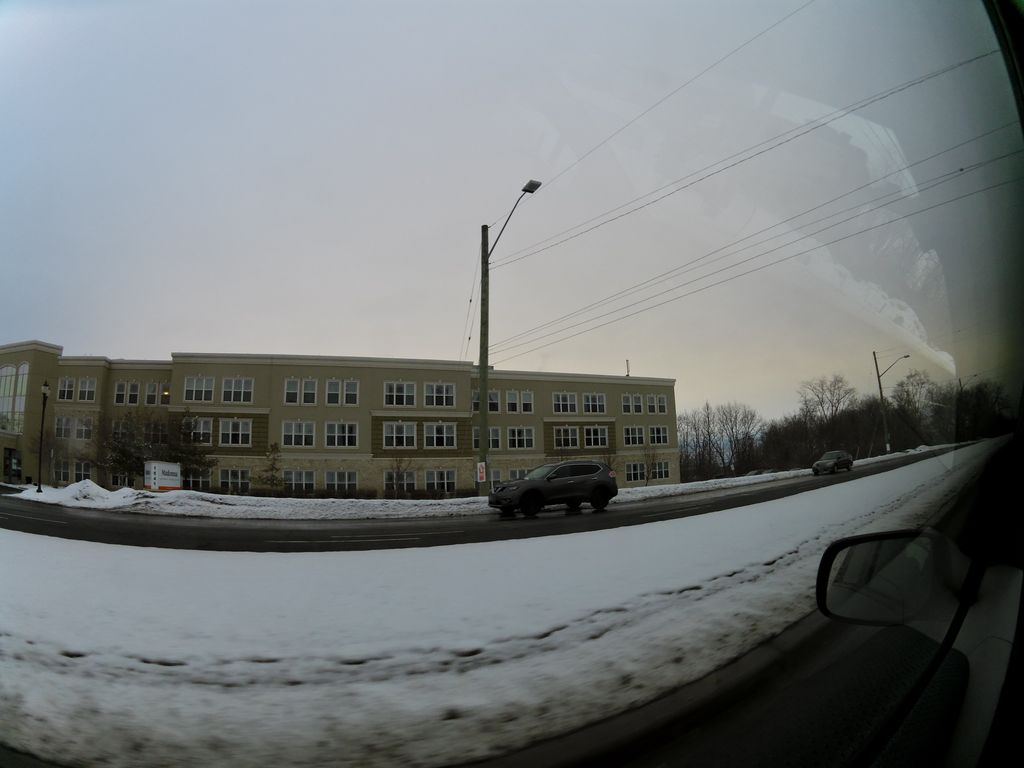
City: ottawa-gatineau